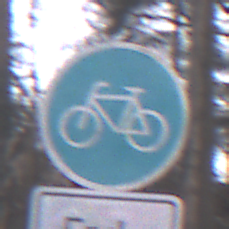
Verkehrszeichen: Radweg
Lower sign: HinweisDurchVerbaleAngabe2
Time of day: Midday
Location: Outdoor (Nature)
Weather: Overcast
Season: Autumn
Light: Natural